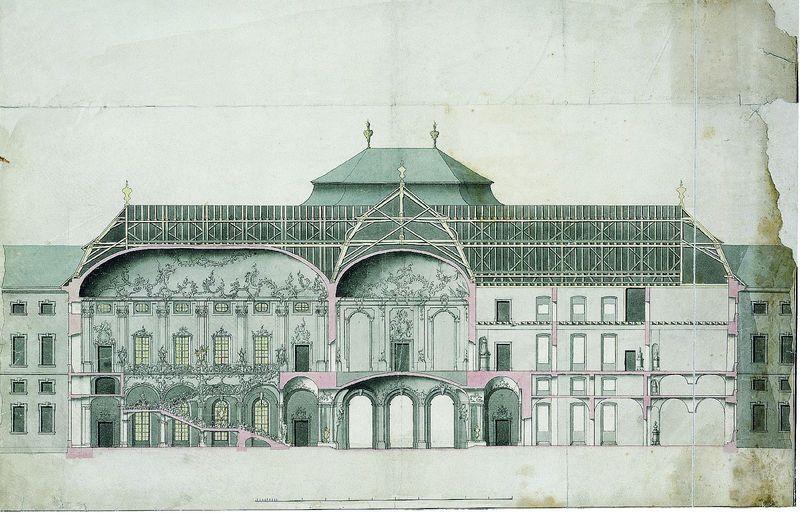
Titel: Residenz Würzburg
Künstler: Balthasar Neumann
Standort: Würzburg, Residenz (EU - D - B)
Schlagwörter: grün, fenster, säule, säulen, tür, zeichnung, dach, gebäude, haus, schloss, malerei, architektur, barock, spitze, front, ranken, ansicht, bogen, fassade, türen, saal, kuppel, treppe, verzierung, wandmalerei, stuck, halle, bögen, eingang, schnitt, entwurf, pult, efeu, konstruktion, plan, stockwerke, querschnitt, bauplan, bogengang, dachfirst, first, rocaille, tüt, zeuchnung, sptze, hale